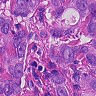
Metastatic tissue present: yes